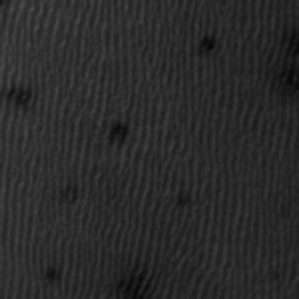
Label: frost